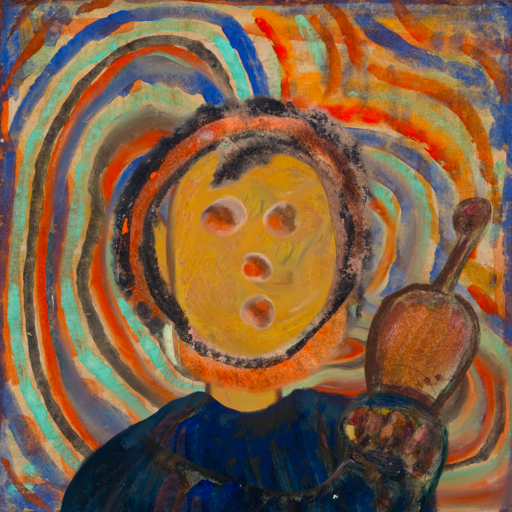
Background: Sisters, Head And Neck Front: After_Raid, Face Front: Rupkatha, Bust: Pipe, Hair Front: Childish, Head Accessory: Blank, Second Necklace: Blank, Necklace: Blank, Baby: Blank